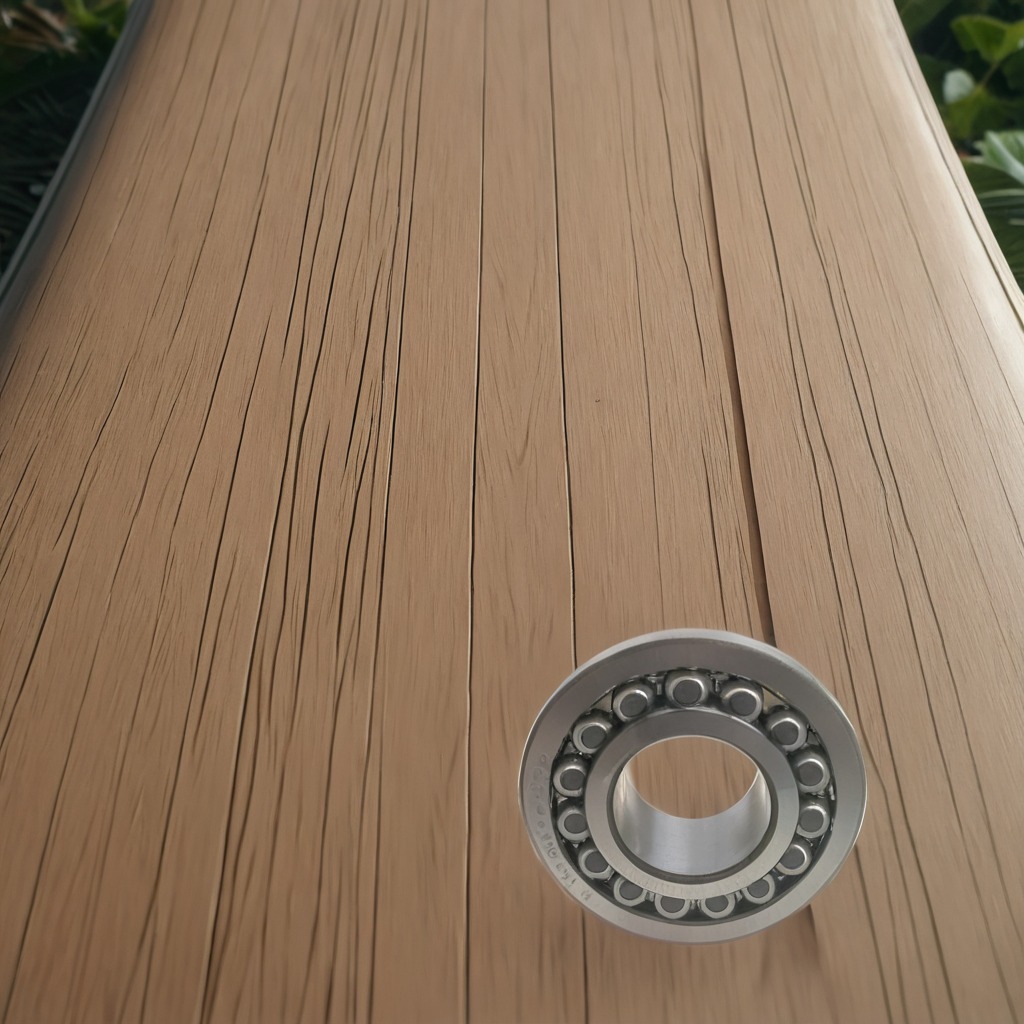
A metal ball bearing is lying on a wooden table inside a jungle field workshop tent.